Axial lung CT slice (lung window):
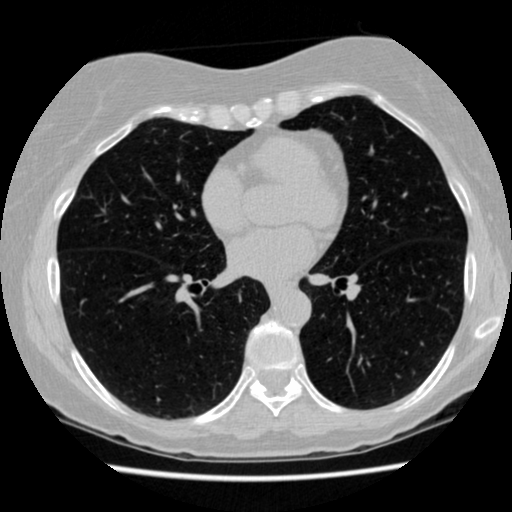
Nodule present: no